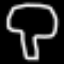
Label: mushroom